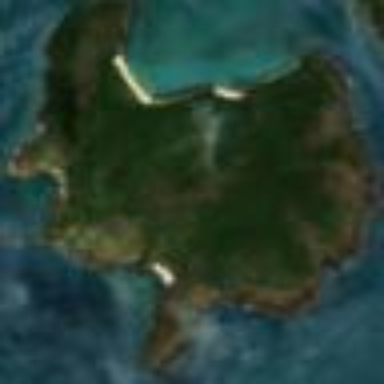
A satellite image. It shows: Islet located along the natural coastline.